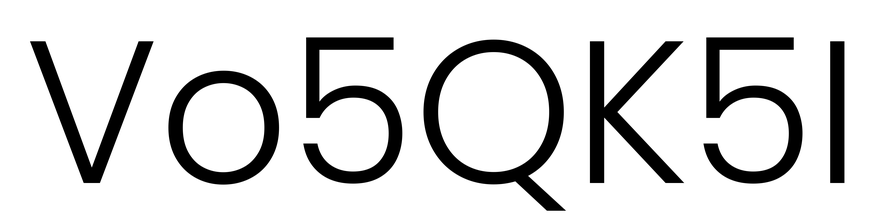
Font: Poppins-Light